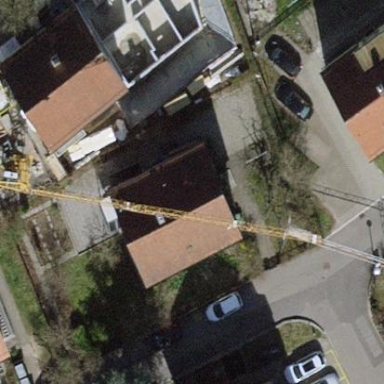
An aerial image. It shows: Building with tile roof.